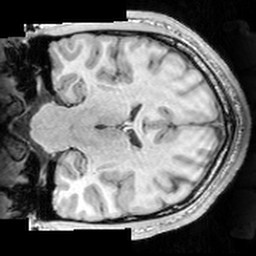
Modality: T1w
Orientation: coronal
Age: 21
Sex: male
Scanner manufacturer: siemens
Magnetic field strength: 3 T
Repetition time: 1.63 s
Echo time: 0.00311 s